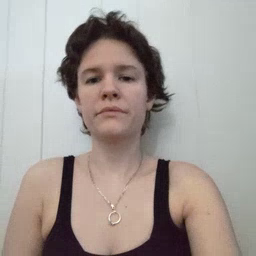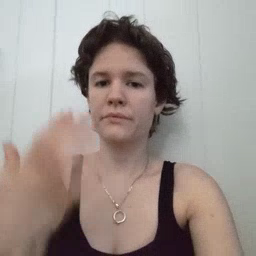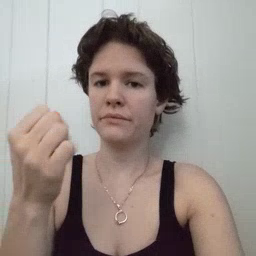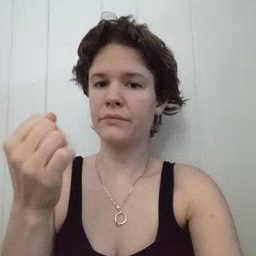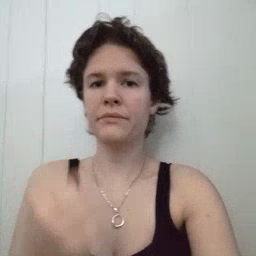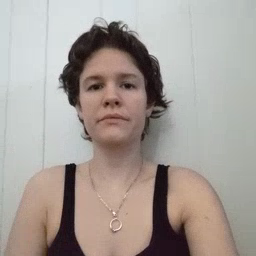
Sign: milk